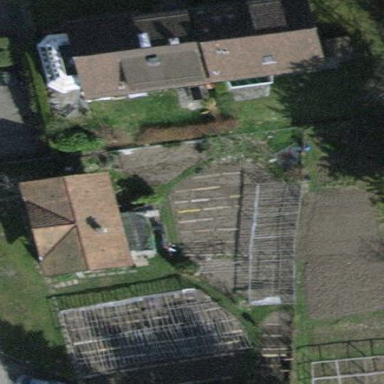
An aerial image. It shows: Greenhouse.